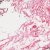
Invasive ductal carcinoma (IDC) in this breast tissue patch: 0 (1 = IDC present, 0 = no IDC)